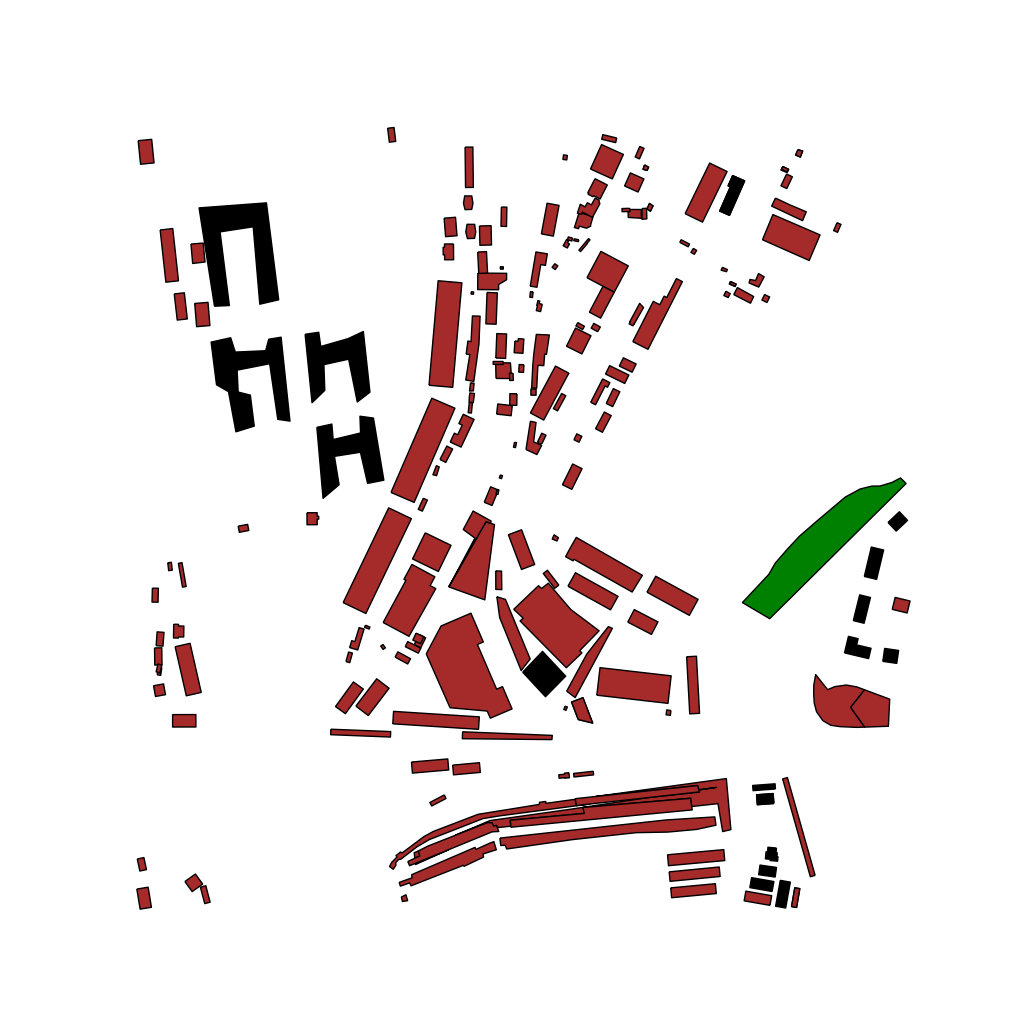
Tags: overhead vector_map, business, industrial, recreation, residential, special, historical, modern, soviet, high_rise, individual_rise, low_rise, density_1, Building, Facility, Park, 1.0 km²